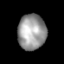
Tissue: lung
Cell type: Others
Senescence score: 0.2075
Nuclear area (px): 976
Mean DAPI intensity: 154.233